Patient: sex M, age 75
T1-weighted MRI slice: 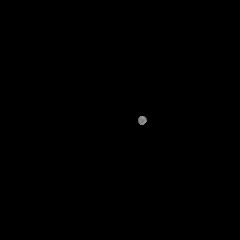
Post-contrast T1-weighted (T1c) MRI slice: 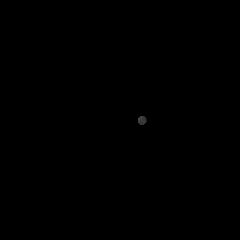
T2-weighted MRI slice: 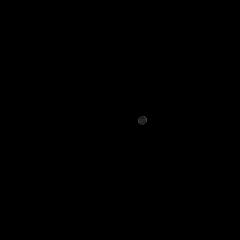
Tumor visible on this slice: no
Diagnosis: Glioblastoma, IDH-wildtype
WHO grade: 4